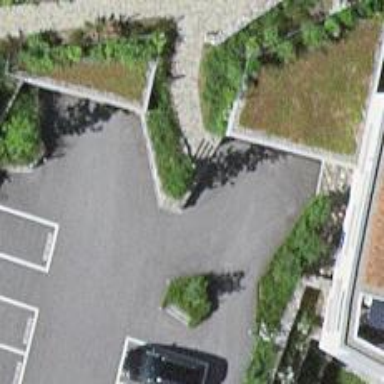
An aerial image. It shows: Retaining wall.